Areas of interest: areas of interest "Park Square"
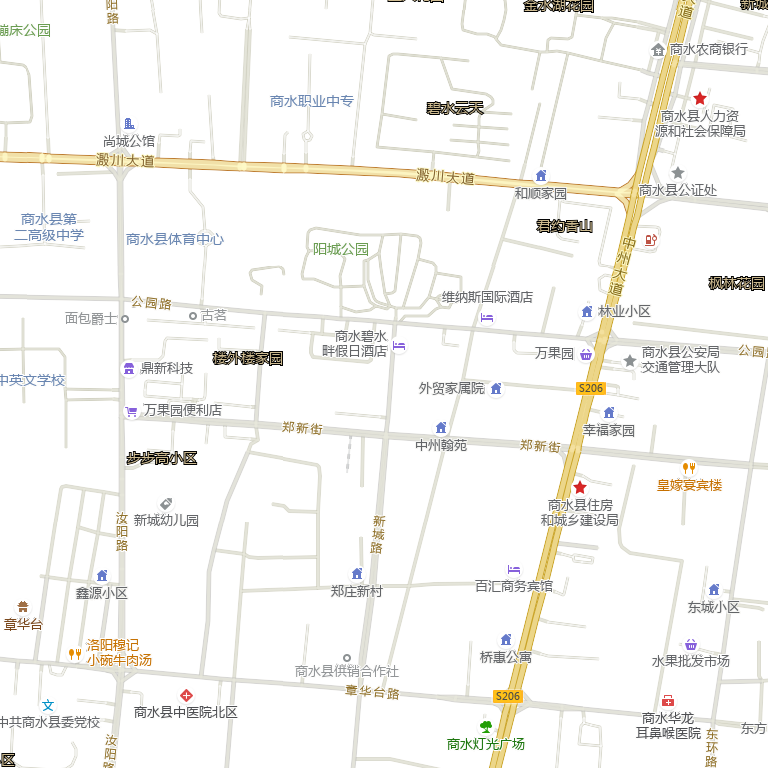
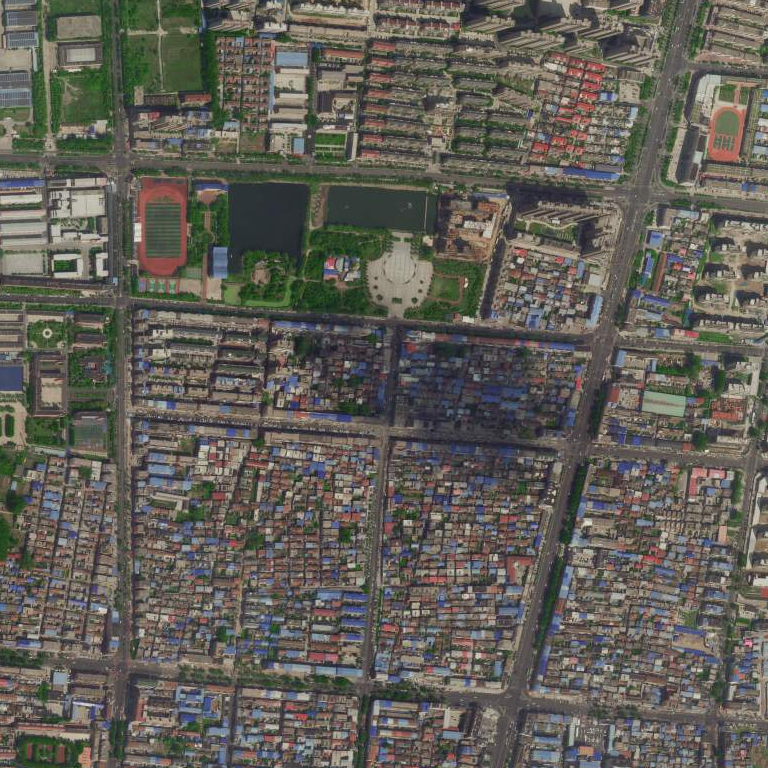